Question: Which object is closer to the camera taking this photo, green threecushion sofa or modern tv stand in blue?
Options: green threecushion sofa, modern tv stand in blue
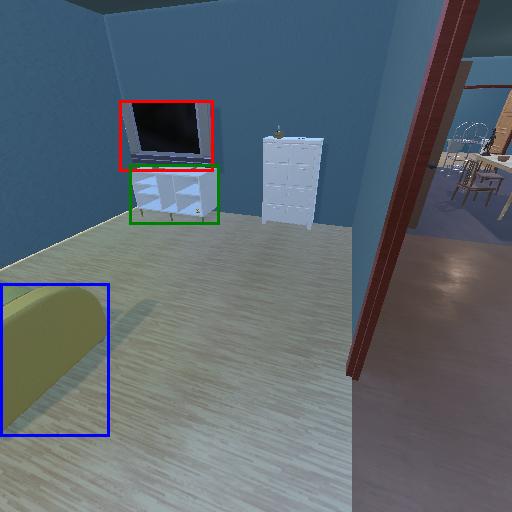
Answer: green threecushion sofa